Interaction volume radius: 10 \u00c5
Interaction volume height: 30 \u00c5
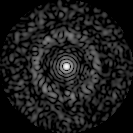
Disorder parameter: 0.8503